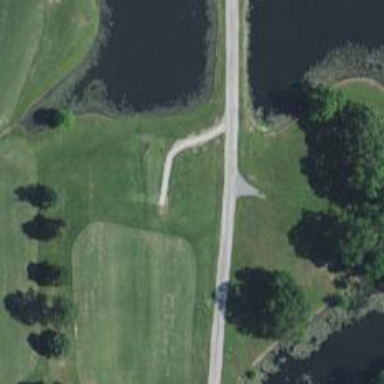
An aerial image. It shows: Footway that serves as golf path.